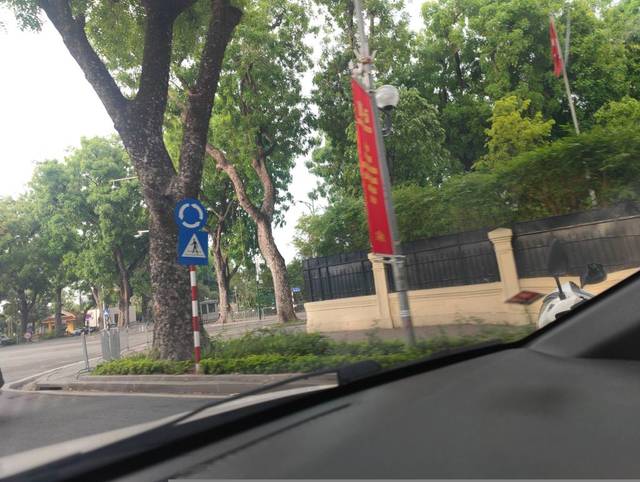
Region: Vietnam
Coordinates: 21.035, 105.837